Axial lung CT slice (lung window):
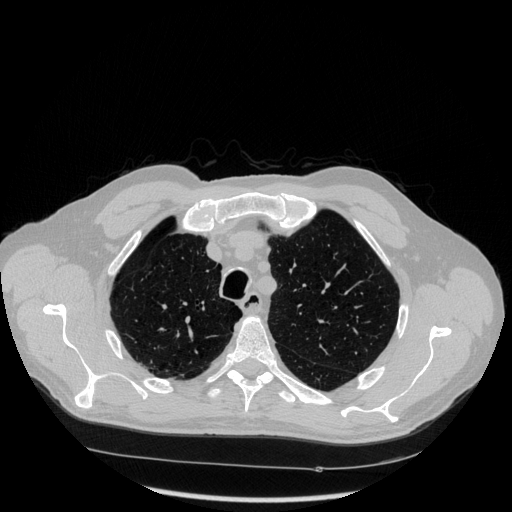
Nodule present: no